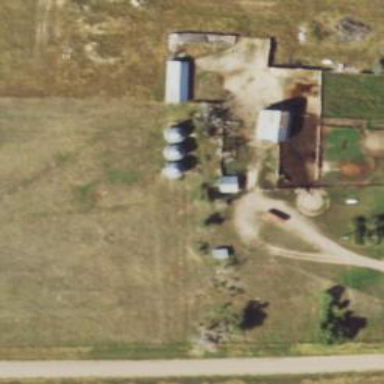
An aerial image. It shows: Silo.